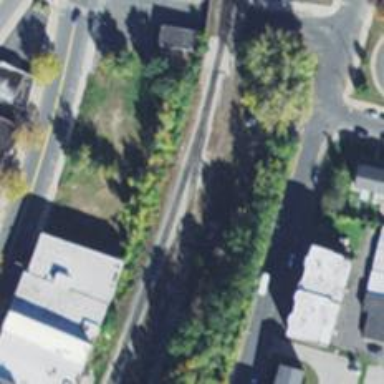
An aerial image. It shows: Abandoned railway.